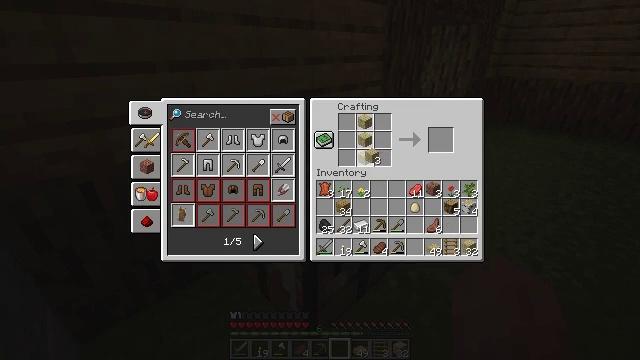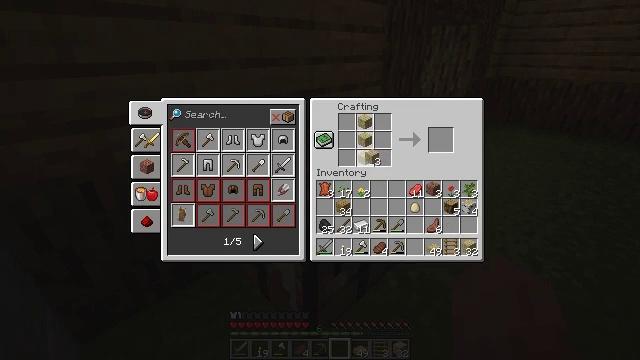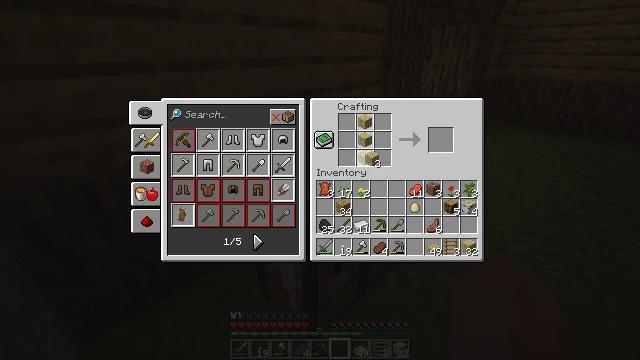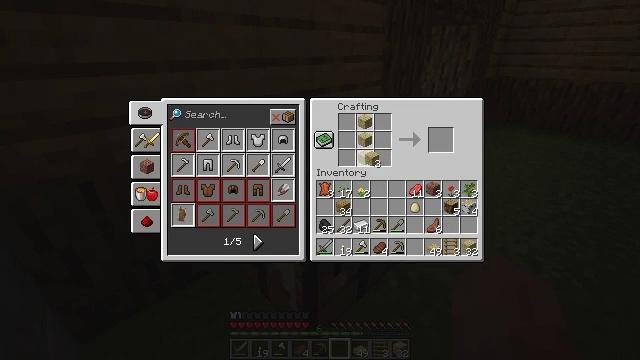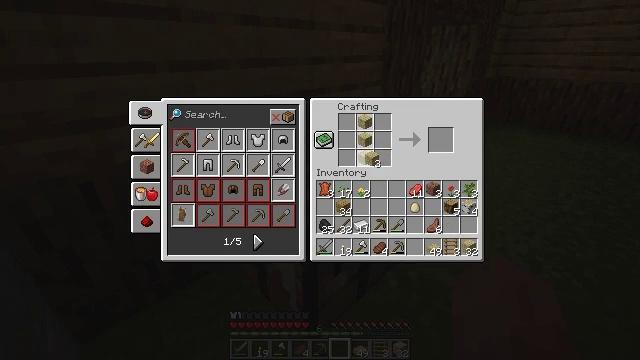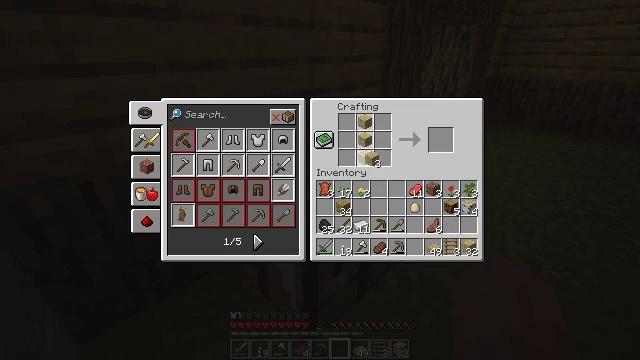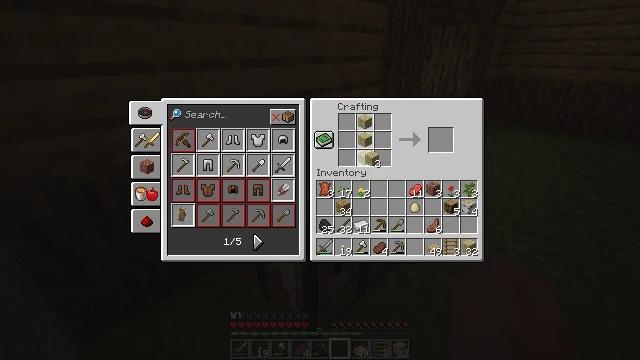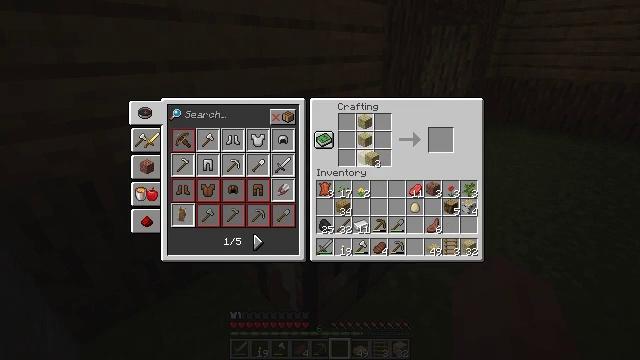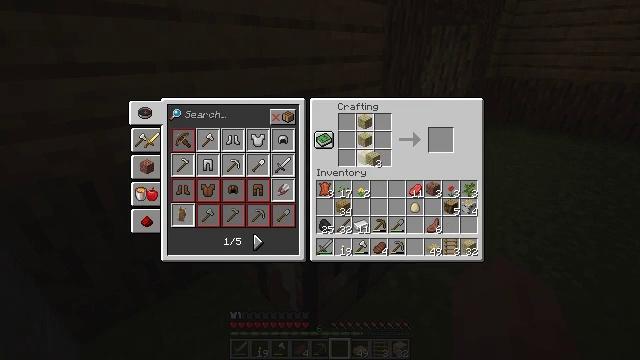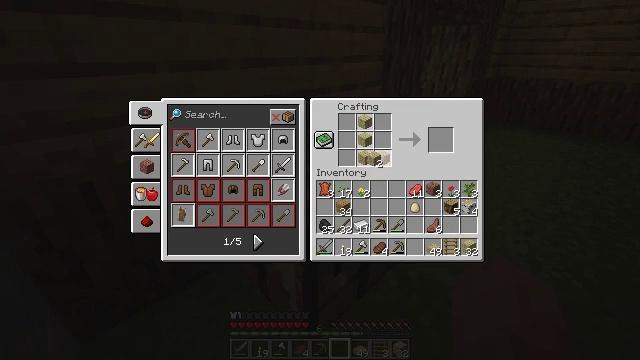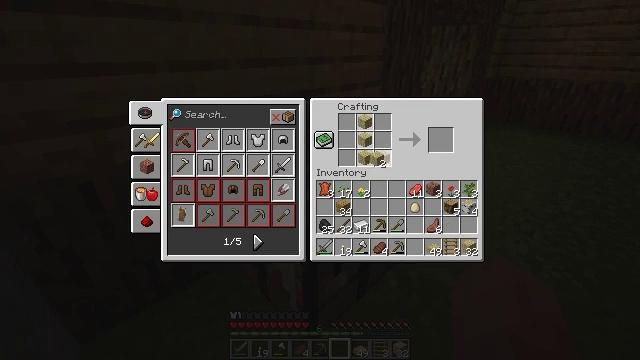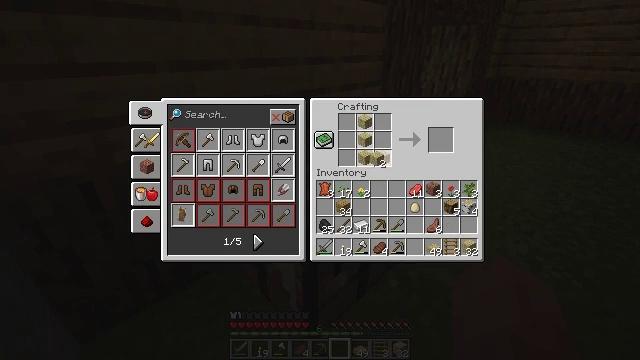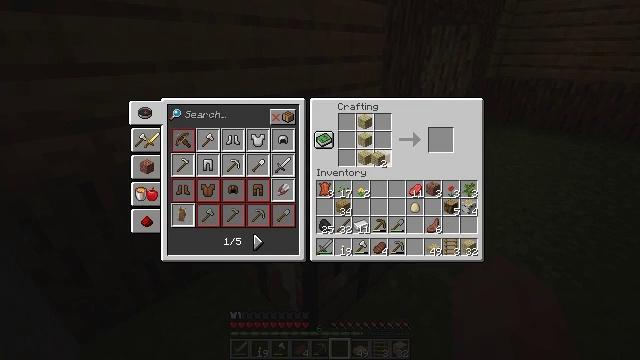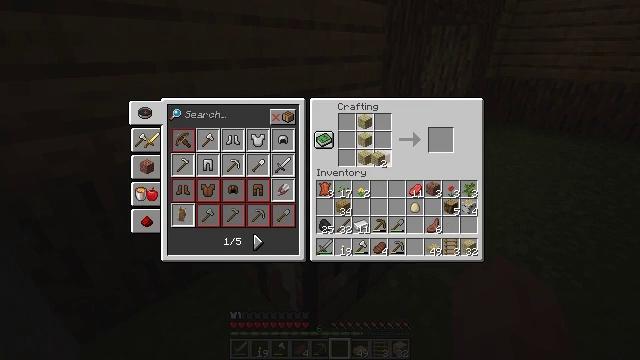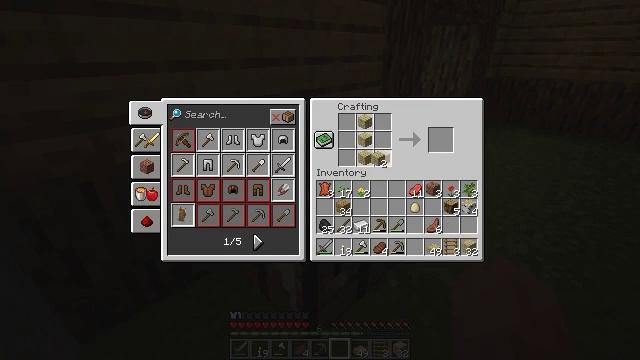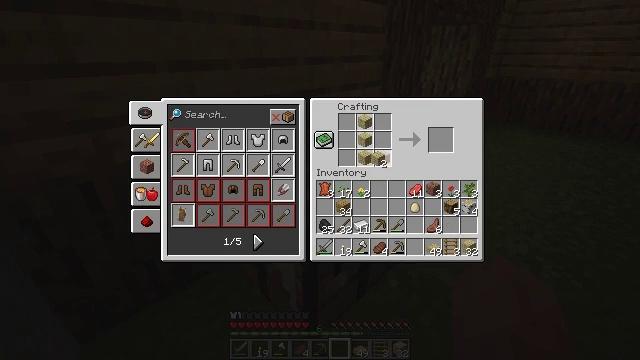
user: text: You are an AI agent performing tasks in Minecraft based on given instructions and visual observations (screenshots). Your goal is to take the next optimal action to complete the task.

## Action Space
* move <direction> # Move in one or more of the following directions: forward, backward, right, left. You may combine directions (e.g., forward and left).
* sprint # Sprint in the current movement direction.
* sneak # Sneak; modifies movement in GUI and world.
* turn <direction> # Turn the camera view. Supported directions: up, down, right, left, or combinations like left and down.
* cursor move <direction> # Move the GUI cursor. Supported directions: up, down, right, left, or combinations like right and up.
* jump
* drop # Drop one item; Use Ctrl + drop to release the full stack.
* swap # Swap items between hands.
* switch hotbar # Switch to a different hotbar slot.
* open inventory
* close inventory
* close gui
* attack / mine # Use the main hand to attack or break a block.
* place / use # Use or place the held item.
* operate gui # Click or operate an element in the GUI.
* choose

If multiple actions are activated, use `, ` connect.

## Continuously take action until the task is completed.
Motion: motion action
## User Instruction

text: Create a birch door with birch planks.
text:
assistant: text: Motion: choose
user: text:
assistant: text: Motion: choose
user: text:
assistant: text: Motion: choose
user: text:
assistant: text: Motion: choose
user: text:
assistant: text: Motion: choose
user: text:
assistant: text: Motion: choose
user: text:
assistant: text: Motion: choose
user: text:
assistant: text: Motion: choose
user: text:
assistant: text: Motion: choose
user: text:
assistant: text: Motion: choose
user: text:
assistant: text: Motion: choose
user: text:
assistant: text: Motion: choose
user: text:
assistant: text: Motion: choose
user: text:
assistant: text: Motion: choose
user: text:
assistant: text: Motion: choose
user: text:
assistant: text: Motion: choose
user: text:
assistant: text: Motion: choose
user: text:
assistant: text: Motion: choose
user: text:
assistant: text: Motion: cursor move up, choose
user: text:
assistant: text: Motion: choose
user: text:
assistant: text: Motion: choose
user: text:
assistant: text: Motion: choose
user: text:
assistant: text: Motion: choose
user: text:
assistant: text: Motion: choose
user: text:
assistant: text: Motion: choose
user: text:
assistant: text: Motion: choose
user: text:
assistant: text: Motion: choose
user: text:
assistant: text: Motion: choose
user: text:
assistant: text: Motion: no_op
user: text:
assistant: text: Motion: no_op